Field crop: tomato
Growth stage: 2
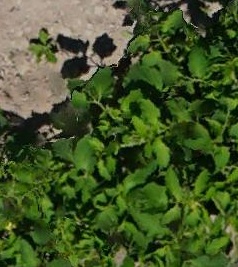
Species: tomato